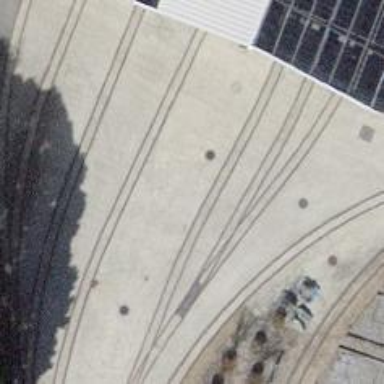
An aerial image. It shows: Narrow-gauge railway with one track passing through service yard.